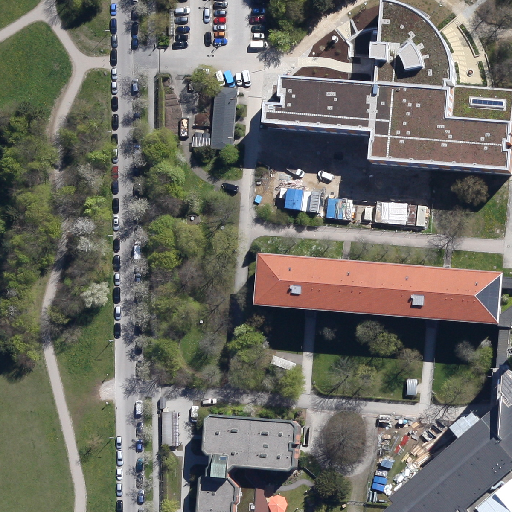
Referring expression: light-duty vehicle in the parking area